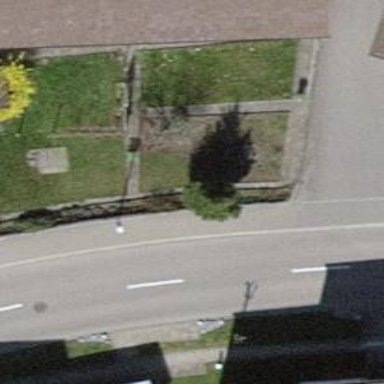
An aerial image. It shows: Sidewalk.